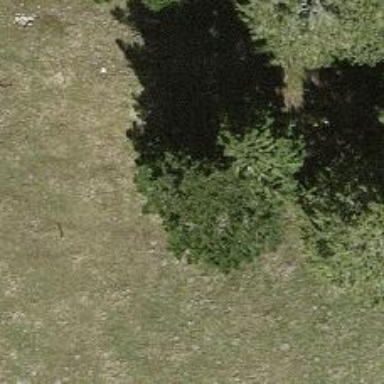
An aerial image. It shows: Single tag "natural: tree."